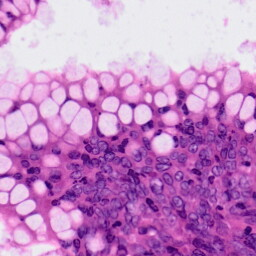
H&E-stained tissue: Colon